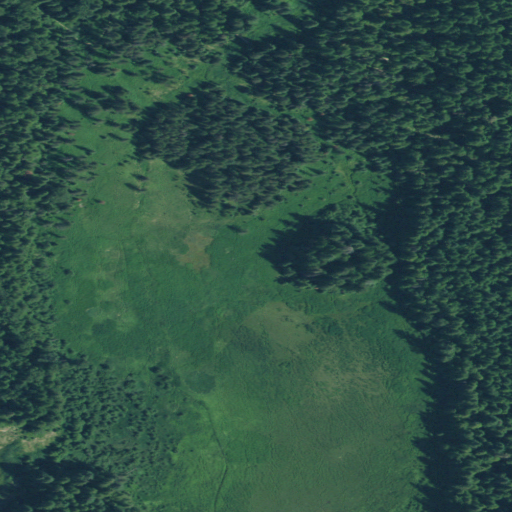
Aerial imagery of plain(s) in Idaho named Armstrong Meadows containing evergreen forest, herbaceous wetlands, and woody wetlands